Question: I'm trying to understand the "convex hull" algorithm in Steven Halim and Felix Halim's book . The "convex hull" problem is, given a collection of points in a plane, to find a subset () that forms the vertices of a convex polygon containing all the other points. Here's an image outlining their approach:

Their algorithm starts by sorting the points based on their angle with respect to a "pivot", namely, the bottommost and rightmost point in .
I am having some problems understanding their 'angle_comp' function -- what it does, and what its purpose is. Can anyone help me to understand it?
'''
typedef struct {
double x, y ;
} point;
point pivot;
// A function to compute the distance between two points:
double dist2 (point a, point b)
{
double dx = a.x - b.x ;
double dy = a.y - b.y ;
return sqrt (dx *dx + dy * dy) ;
}
// A function to compare the angles of two points with respect to the pivot:
bool angle_comp (point a, point b)
{
if (fabs(area2(pivot, a, b) - 0) < 10e-9)
return dist2(pivot, a) < dist2(pivot, b);
int d1x = a.x - pivot.x, d1y = a.y - pivot.y;
int d2x = b.x - pivot.x, d2y = b.y - pivot.y;
return (atan2((double) d1y, (double) d1x)
- atan2 ((double) d2y, (double)d2x))
< 0;
}
'''
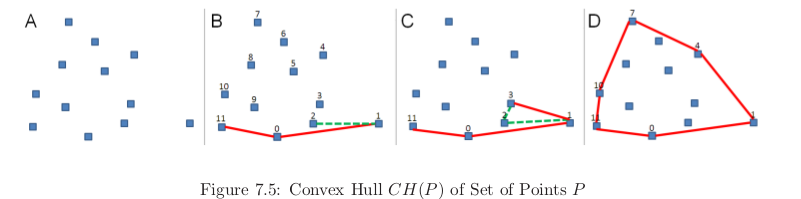
Answer: If I understand your question correctly, you want to know why the sort function is important? It is because your code there uses Graham's scan, a method for finding the convex hull. In order for Graham's scan to be more efficient, the points must be sorted by their angle relative to a fixed point.
The 'angle_comp' function compares the angles of the two points A and B relative to the pivot point. This function, when plugged into 'std::sort', allows us to sort all the points around the pivot based on their angle relative to or distance from the pivot.
For two points A and B around a pivot. If point A and B have the same angle, or if one of the other both are near the pivot, than we need an alternative way to sort the two points. We sort the points by their distance from the pivot instead.
Else, we find out where the point A and B are relative to our pivot. We do this by subtracting the pivot from our points. So if for instance, our pivot is (4, 3) and A is (5, 7), than A is 1 unit right and 4 units up from our pivot. If our pivot is (0, 0), than A would be (1, 4). Hopefully that's understandable.
After we have the relative point, which is D, we than calculate the angle of the point relative to our pivot, or origin. 'atan2' takes two parameters, the y-value of our point, and the x-value of our point, and spits out the angle of our point in radians. For 'atan2', 0 radians is defined as any point (N, 0) away from the origin, and as the radians increase, the point goes counter-clockwise around the pivot, or origin.
We then subtract the angle of D, away from the angle of D2. If the angle of D2 is greater than the angle of D1, we return with true, and 'std::sort' can use that returned data to sort the angles counter-clockwise.